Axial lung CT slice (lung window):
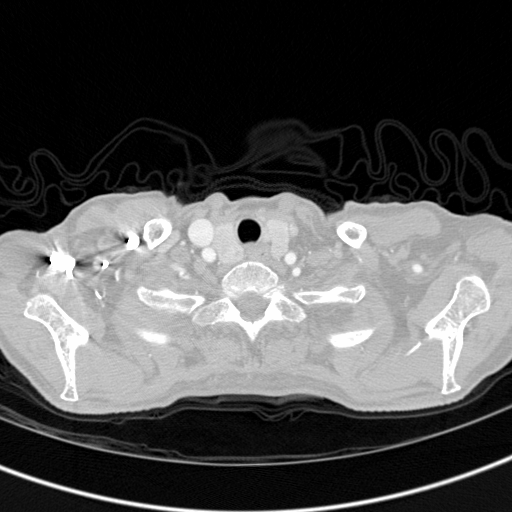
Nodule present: no